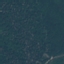
Land use / land cover class: Forest